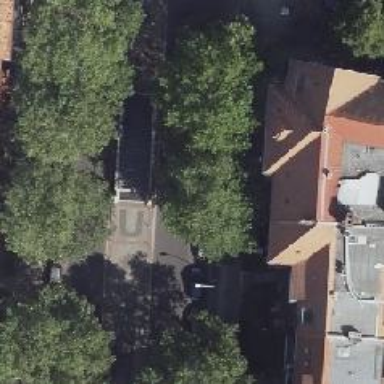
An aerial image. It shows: Subway entrance.